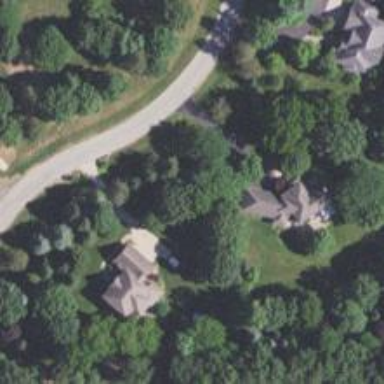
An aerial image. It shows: Driveway.